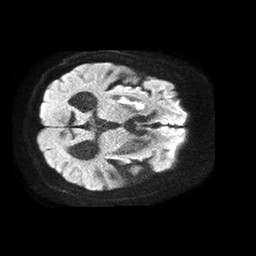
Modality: TRACE
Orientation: axial
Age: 83
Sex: female
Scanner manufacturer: philips
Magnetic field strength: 1.5 T
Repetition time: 4.6 s
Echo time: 0.08631 s